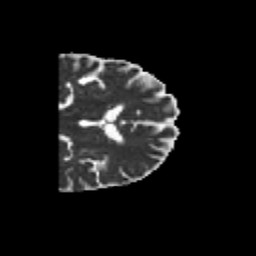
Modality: MD
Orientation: coronal
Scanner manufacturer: siemens
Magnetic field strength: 3 T
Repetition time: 6.8 s
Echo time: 0.093 s